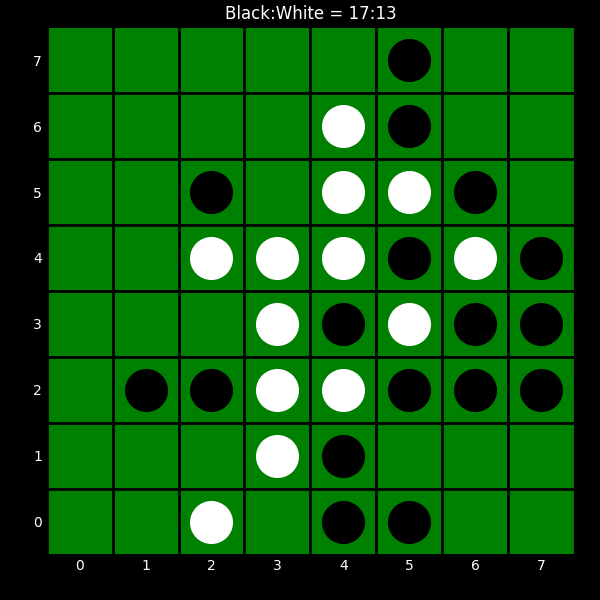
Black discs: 17
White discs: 13